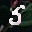
Label: 5